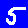
Digit: 5